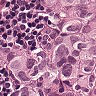
Metastatic tissue present: yes